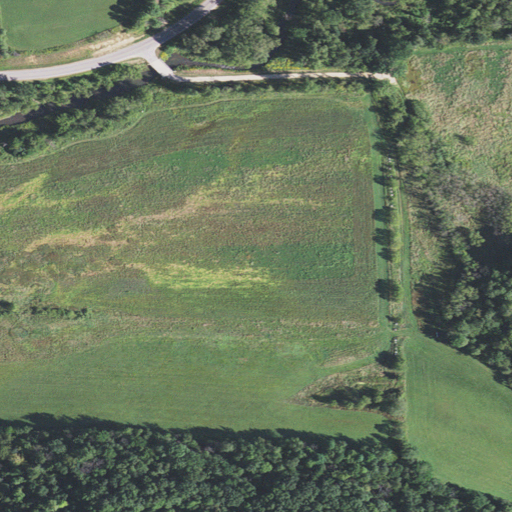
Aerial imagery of valley in Wisconsin named Bear Valley containing cultivated crops, deciduous forest, mixed forest, open development, pasture, shrub, and low intensity development